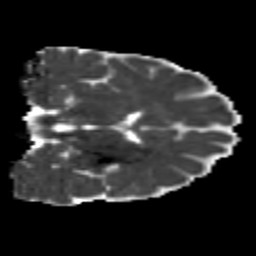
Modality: MD
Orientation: coronal
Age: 26
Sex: male
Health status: healthy
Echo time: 0.074 s